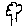
Label: tree